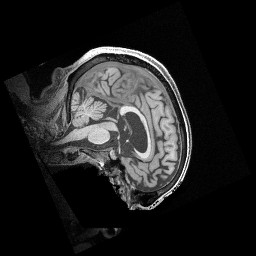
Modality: T1w
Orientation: sagittal
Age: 74
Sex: male
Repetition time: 2.4 s
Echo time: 0.00222 s